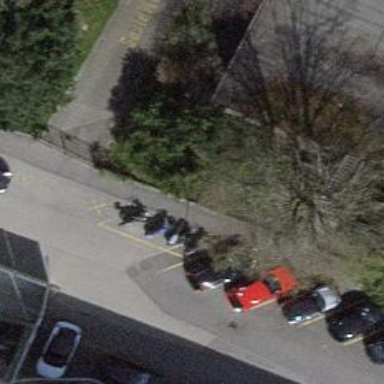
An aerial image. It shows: Motorcycle parking area.